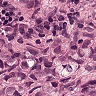
Metastatic tissue present: yes